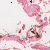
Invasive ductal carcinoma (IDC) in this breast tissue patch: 0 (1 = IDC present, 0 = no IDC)